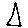
Label: triangle